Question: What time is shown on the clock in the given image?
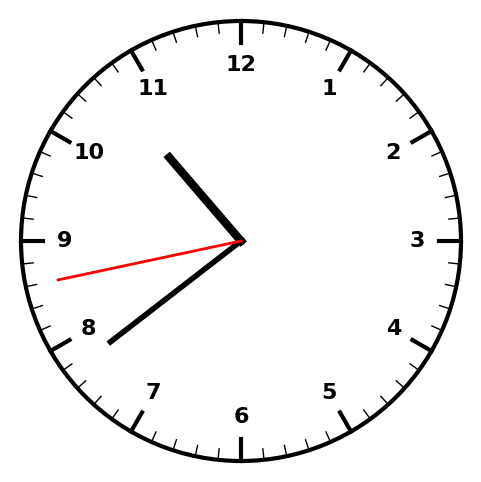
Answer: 10:38:43